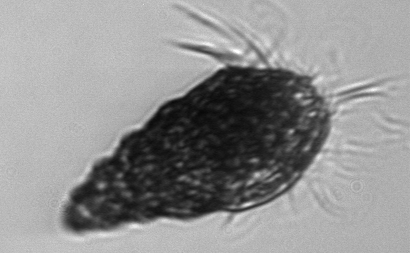
Label: Laboea_strobila